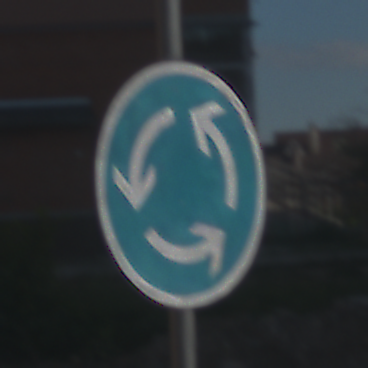
Verkehrszeichen: Kreisverkehr
Umgebung: Outdoor, Suburban
Tageszeit: MorningAfternoon
Wetter: PartlyCloudy
Licht: Natural
Jahreszeit: NotSpecified
Kontrast: HighContrast